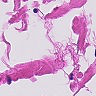
Metastatic tissue present: no